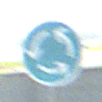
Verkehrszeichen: Kreisverkehr
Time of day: MorningAfternoon
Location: Outdoor (Special)
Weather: Clear
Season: NotSpecified
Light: Natural